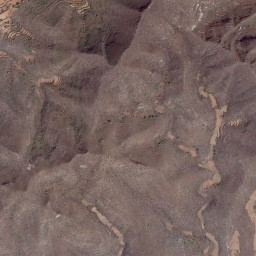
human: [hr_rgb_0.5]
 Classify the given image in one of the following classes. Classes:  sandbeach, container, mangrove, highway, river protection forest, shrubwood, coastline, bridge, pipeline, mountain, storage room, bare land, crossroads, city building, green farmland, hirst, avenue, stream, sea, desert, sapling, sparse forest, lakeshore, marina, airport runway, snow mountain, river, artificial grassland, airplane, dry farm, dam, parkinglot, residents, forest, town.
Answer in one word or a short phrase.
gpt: mountain